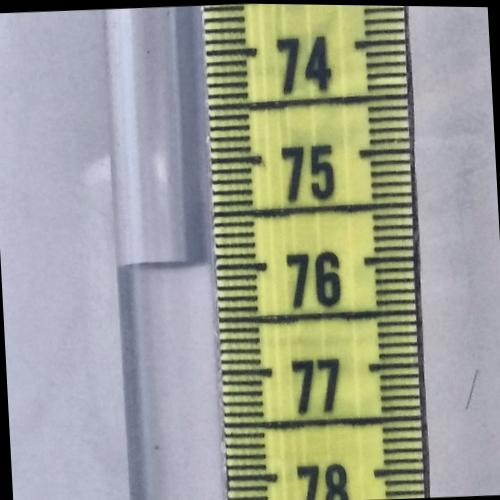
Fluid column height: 76.0 cm